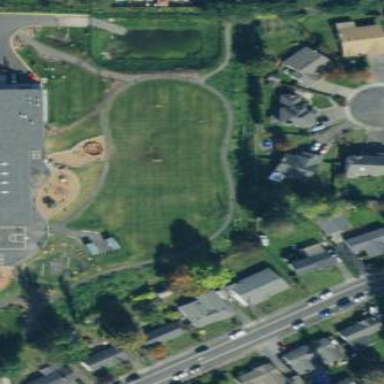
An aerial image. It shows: Recreation ground.